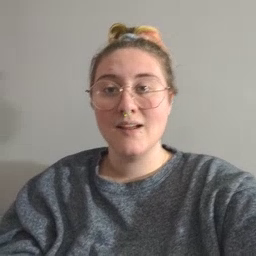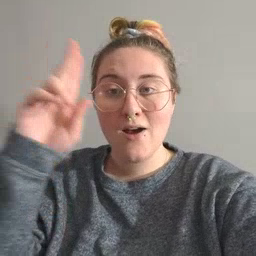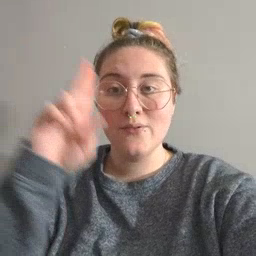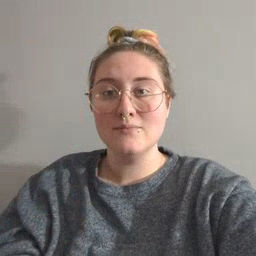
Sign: uncle